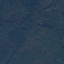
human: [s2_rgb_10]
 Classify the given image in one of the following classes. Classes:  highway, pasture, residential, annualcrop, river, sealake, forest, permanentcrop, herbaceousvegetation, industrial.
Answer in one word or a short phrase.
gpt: Forest